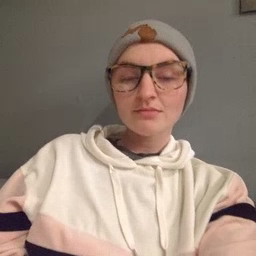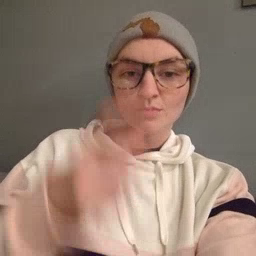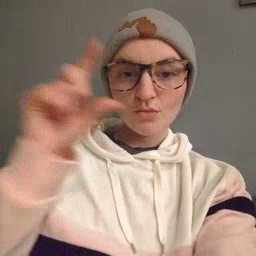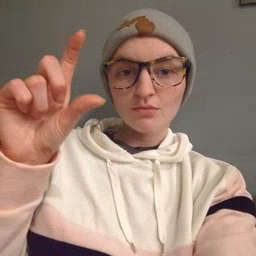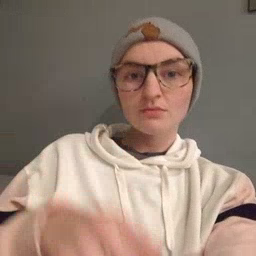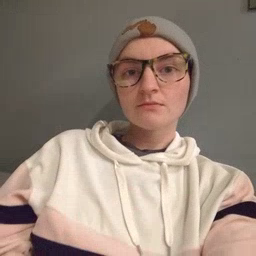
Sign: moon